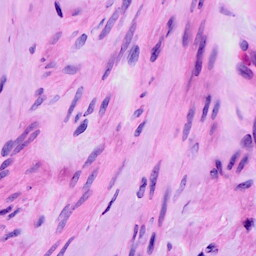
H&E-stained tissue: Ovarian